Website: ulta-beauty
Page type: billing-address
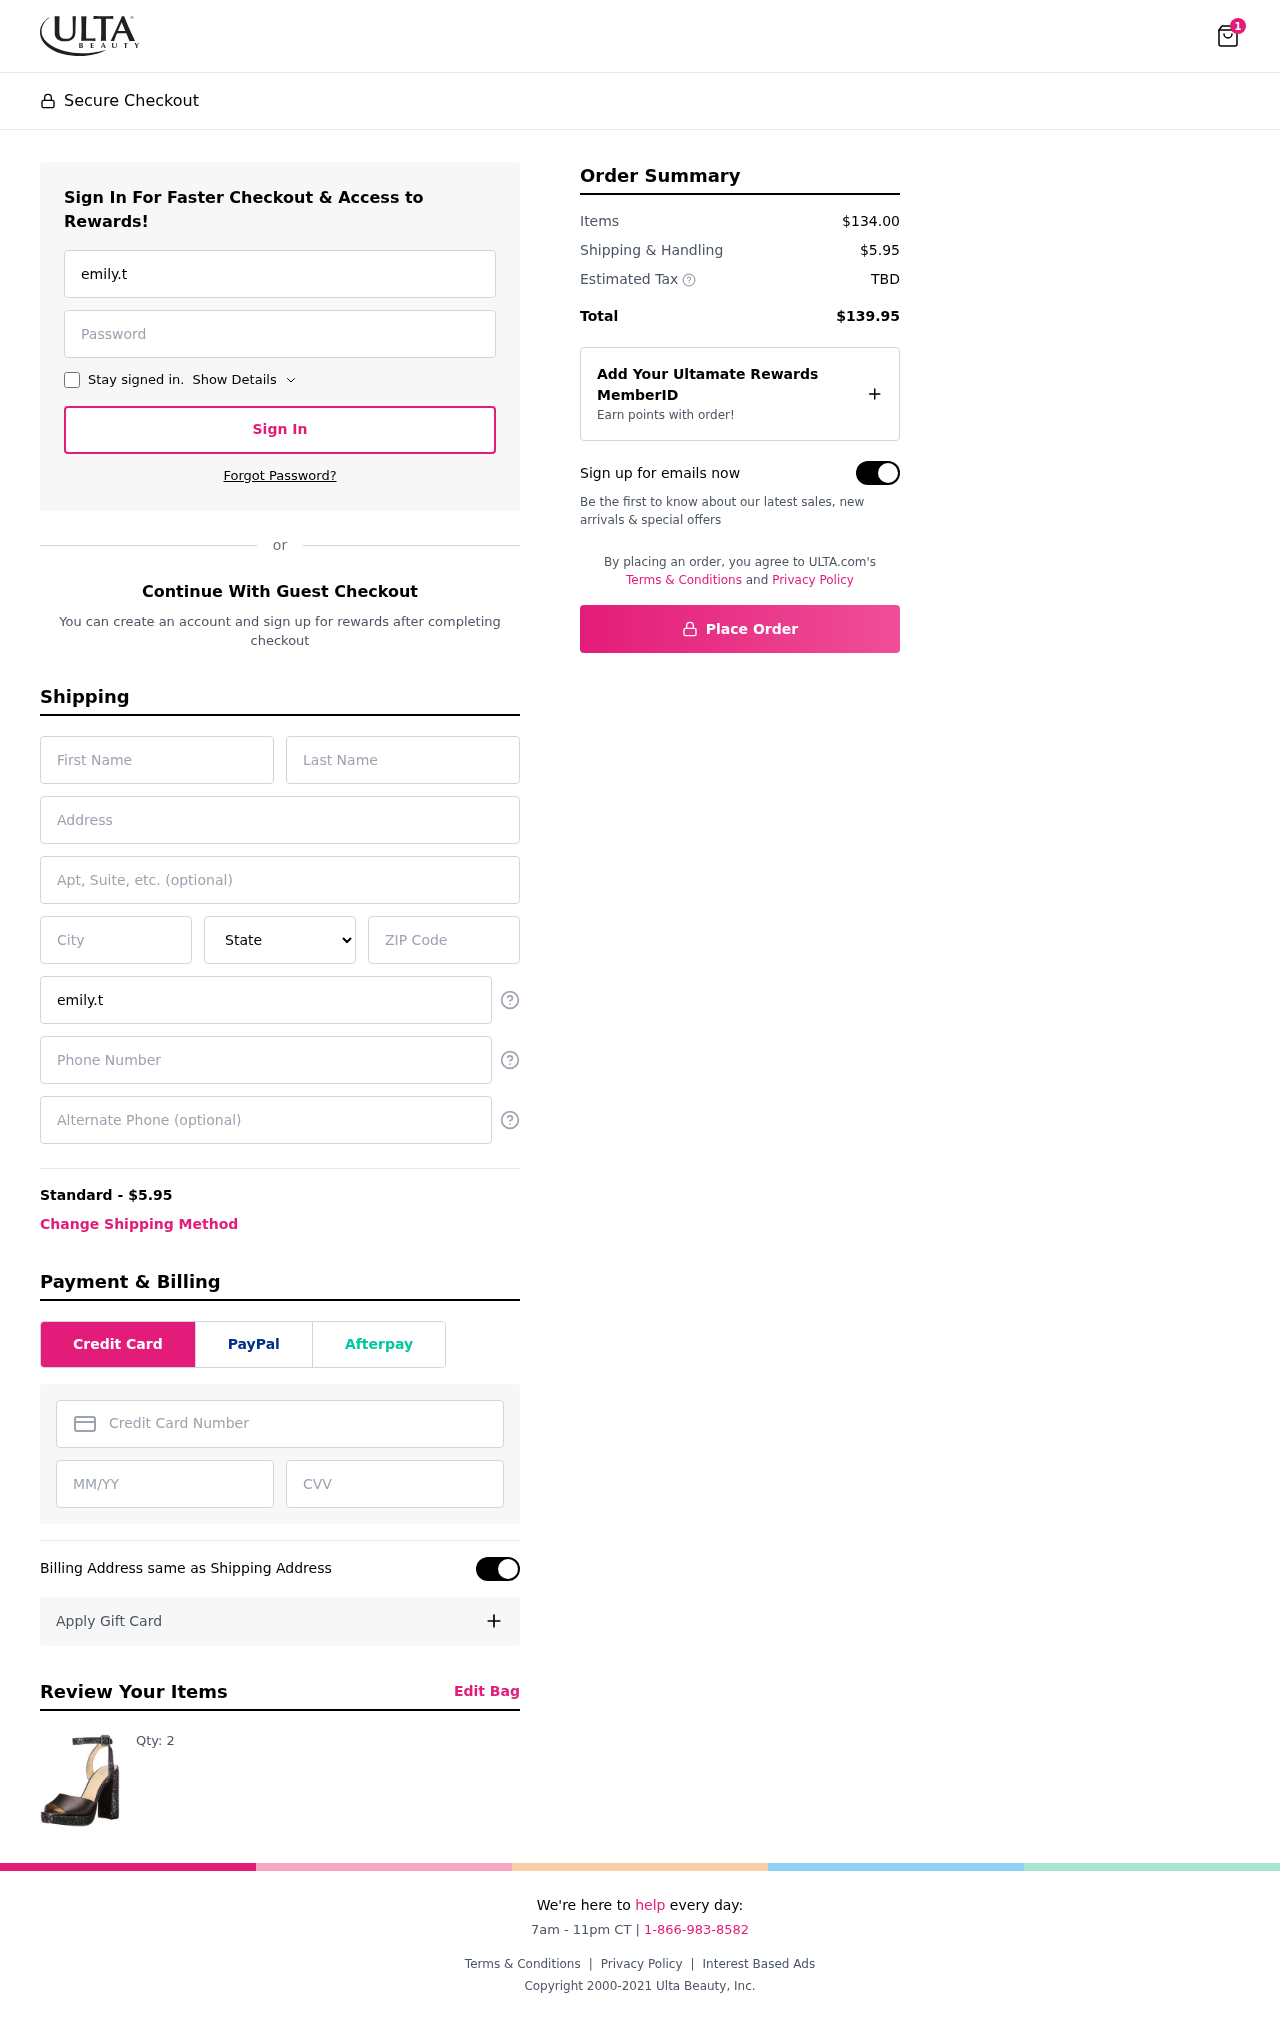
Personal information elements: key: PII_STATE
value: Hawaii
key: PII_EMAIL
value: emily.tate@hotmail.com
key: PII_FIRSTNAME
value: Emily
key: PII_LASTNAME
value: Tate
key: PII_STREET
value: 29620 Knight Green
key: PII_STREET2
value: Apt. 388
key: PII_CITY
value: Kellyland
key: PII_POSTCODE
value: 98273
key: PII_PHONE
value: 2894768005
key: PII_ALT_PHONE
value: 5106250943
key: PII_CARD_NUMBER
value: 3415 8662 0964 060
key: PII_CARD_EXPIRY
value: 06/30
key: PII_CARD_CVV
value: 8459
Product elements: key: PRODUCT1_QUANTITY
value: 2
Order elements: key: ORDER_NUM_ITEMS
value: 1
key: ORDER_SHIPPING_COST
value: $5.95
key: ORDER_SUBTOTAL
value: $134.00
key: ORDER_TOTAL
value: $139.95